Current action and preconditions to check: trajectory_clear

Your task: For each precondition in the list above, predict whether it will hold at this action.

Consider the current scene as observed from the mobile robot's camera, and analyze the predicted future states of all dynamic agents (e.g., people, animals, vehicles, or any moving entities) within the NEXT SECOND.

IMPORTANT: Only answer "very likely" if you are absolutely certain—based on strong, clear evidence—that a dynamic agent will violate the precondition in the predicted future state. Do NOT answer "very likely" for unlikely, ambiguous, or low-probability risks.

Ask yourself for each precondition: Is there a high probability, with clear and convincing evidence, that the predicted future states of any dynamic agent will interfere with the predicted future state of the currently executing action within the NEXT SECOND, causing that precondition to fail?

Assess the risk level based on these predictions. Use "likely" or "very likely" if motions create a clear risk of interference.

Use "neutral" or "improbable" if agents are nearby but their predicted paths are clearly diverging or non-conflicting.

Failure Risk Categories: "very improbable", "improbable", "neutral", "likely", "very likely"

Answer Format: Output ONLY the probability_of_failure value from these categories: "very improbable", "improbable", "neutral", "likely", "very likely"

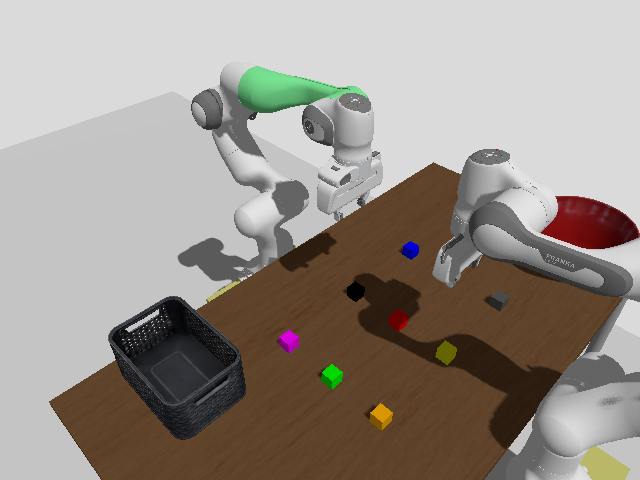

Answer: very improbable